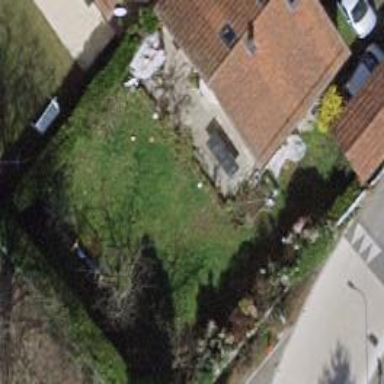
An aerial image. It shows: Garden surrounded by fence.